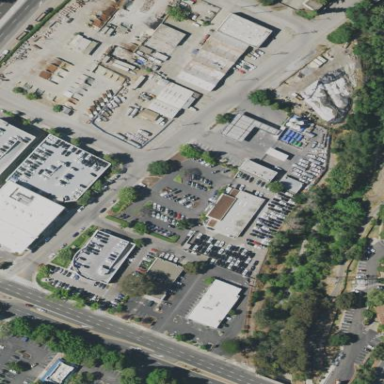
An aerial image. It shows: Commercial area.